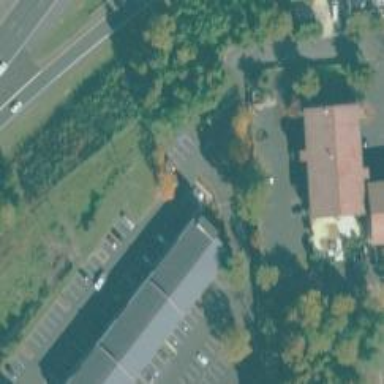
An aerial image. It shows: Building that is motel.